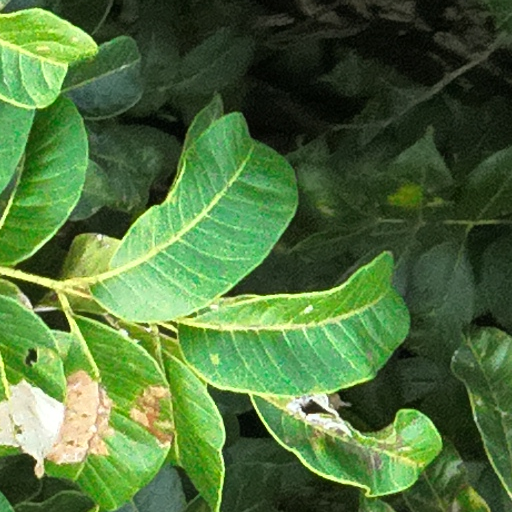
Species: Spondias radlkoferi
GBIF accepted scientific name: Spondias radlkoferi
Crown area (m\u00b2): 253.864